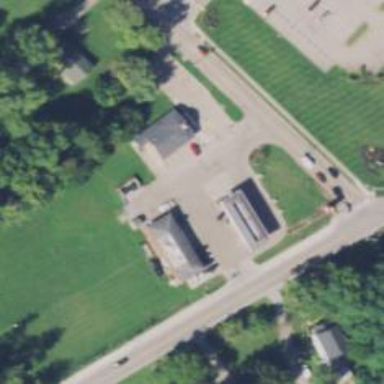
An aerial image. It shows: Convenience shop.